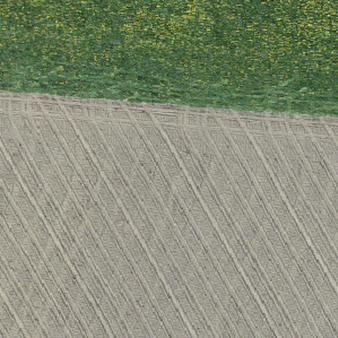
Label: other